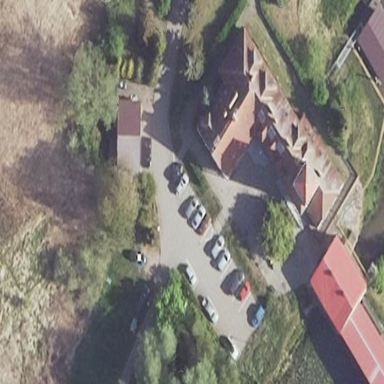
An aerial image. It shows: Parking area with surface.